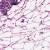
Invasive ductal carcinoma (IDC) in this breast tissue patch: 0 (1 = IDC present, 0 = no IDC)